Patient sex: M
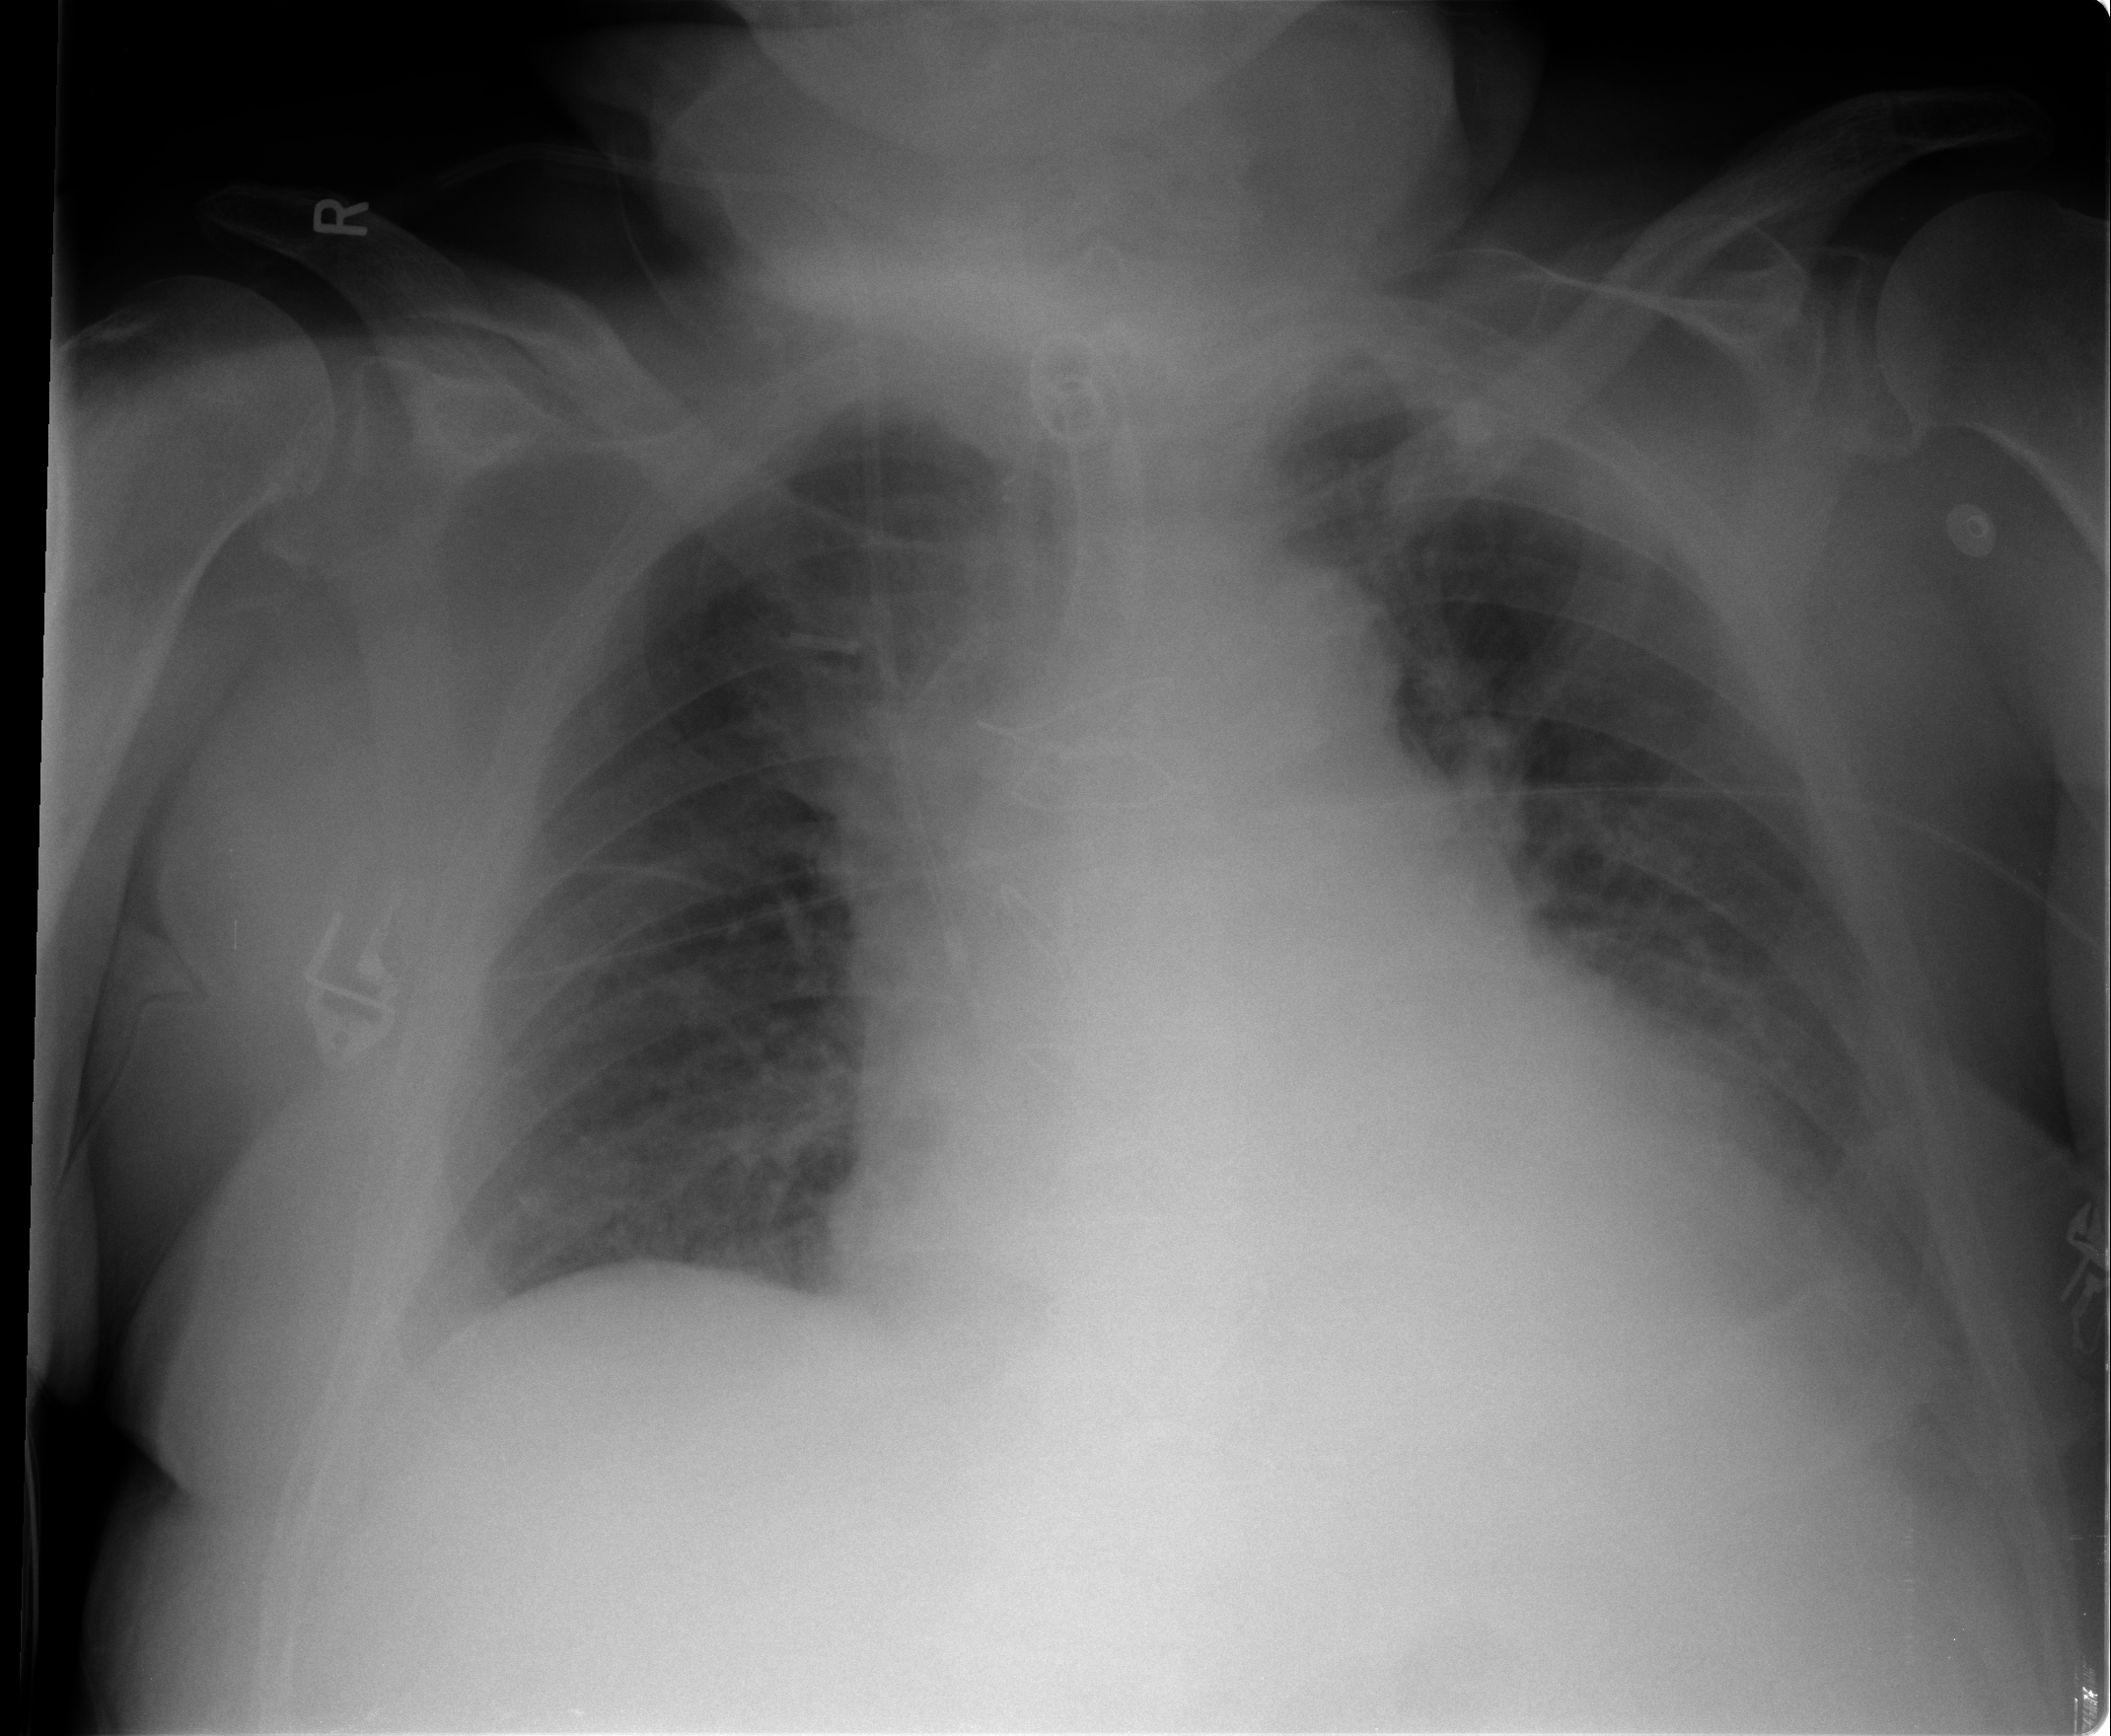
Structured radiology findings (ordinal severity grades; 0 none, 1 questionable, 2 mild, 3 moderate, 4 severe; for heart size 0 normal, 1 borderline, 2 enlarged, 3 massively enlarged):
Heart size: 2
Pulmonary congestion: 2
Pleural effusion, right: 0
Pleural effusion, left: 2
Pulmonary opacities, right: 0
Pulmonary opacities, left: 0
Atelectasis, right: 0
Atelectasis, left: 2